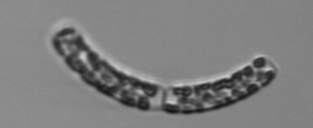
Label: Guinardia_striata